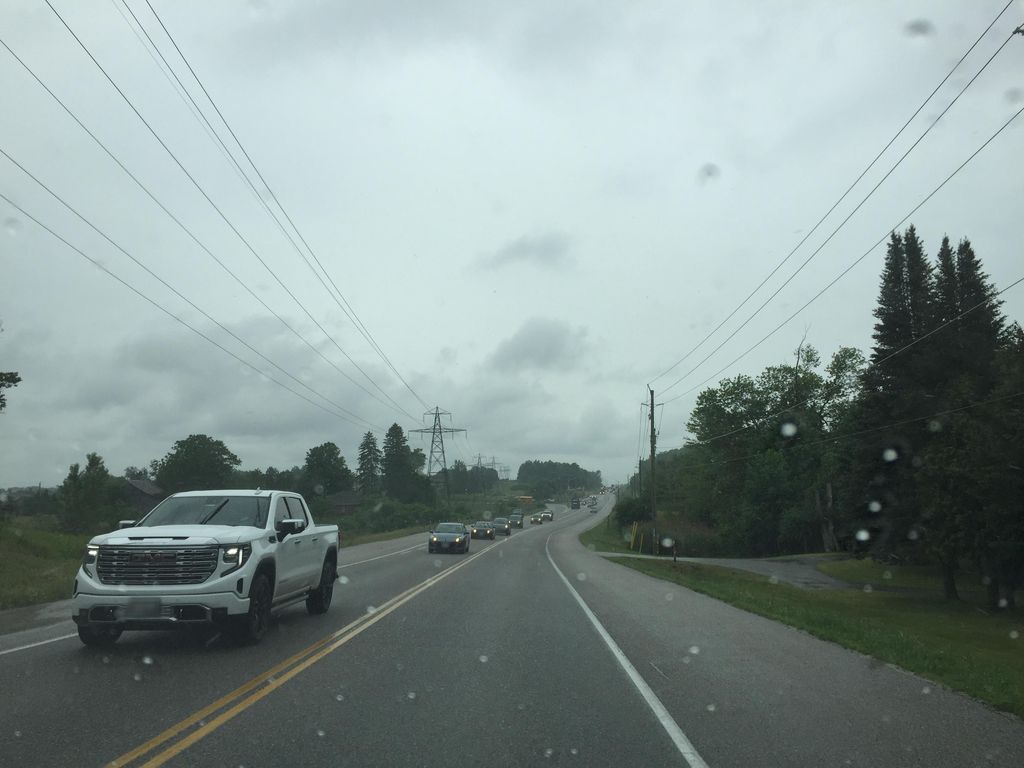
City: kitchener-waterloo